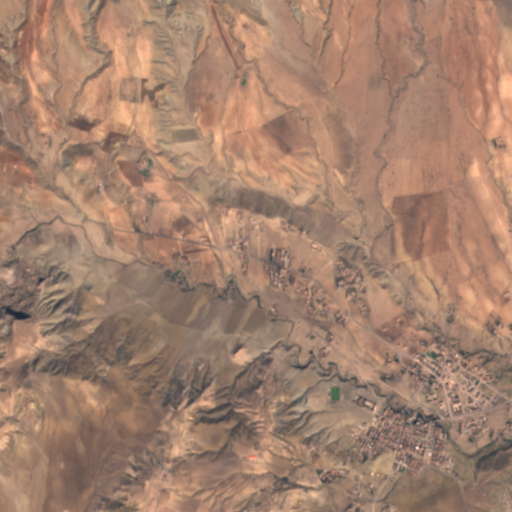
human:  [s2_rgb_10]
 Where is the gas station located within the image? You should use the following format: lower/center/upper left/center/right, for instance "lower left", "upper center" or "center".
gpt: The gas station is located in the lower right of the image.
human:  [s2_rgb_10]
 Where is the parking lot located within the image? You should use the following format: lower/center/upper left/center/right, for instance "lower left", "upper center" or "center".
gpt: The parking lot is located in the lower right of the image.
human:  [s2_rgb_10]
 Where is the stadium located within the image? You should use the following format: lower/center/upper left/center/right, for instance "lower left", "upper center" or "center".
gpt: The stadium is located in the lower right of the image.
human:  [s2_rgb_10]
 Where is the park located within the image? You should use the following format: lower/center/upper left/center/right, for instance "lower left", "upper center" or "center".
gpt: There is no park in the image.